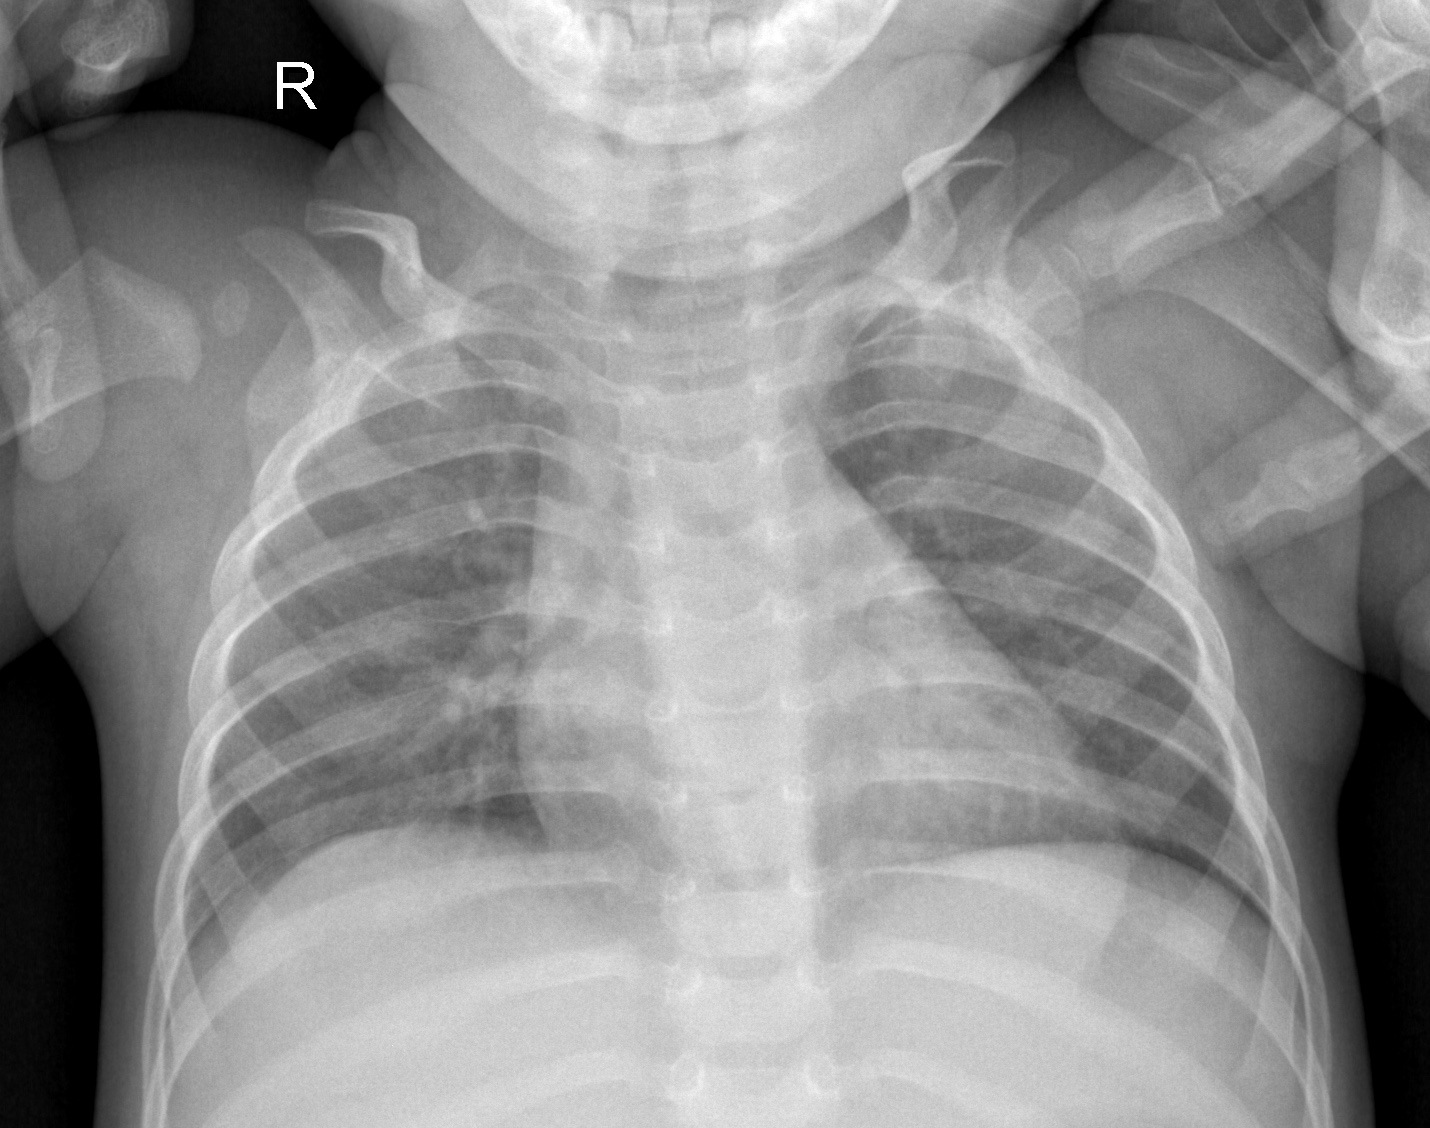
Diagnosis: NORMAL